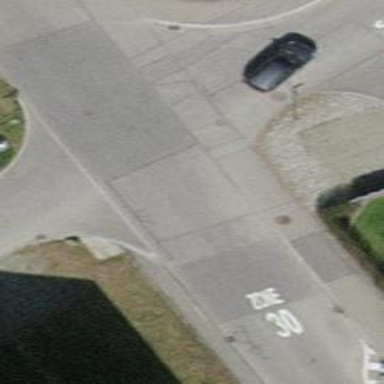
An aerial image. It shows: Residential road with asphalt surface. Sidewalk is present on the left side.